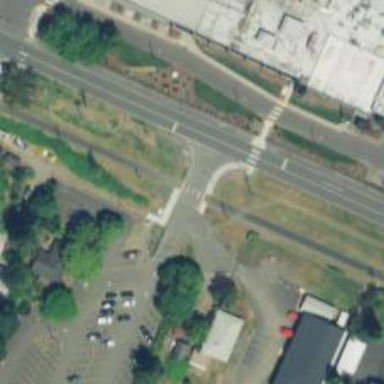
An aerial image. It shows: Marked crossing on the road.